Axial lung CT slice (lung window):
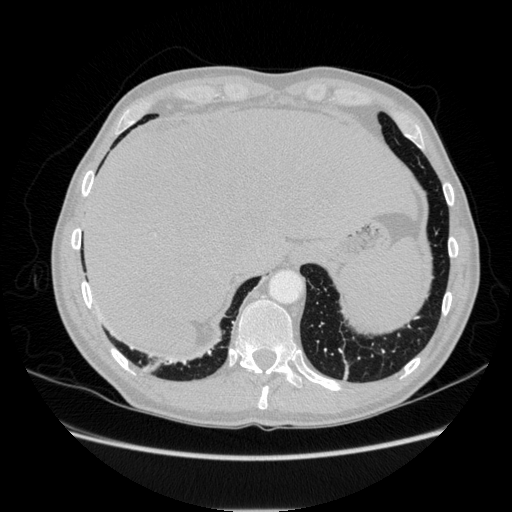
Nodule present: no